Aerial crown-view tile of a tropical tree (Barro Colorado Island, Panama), acquired 20241014:
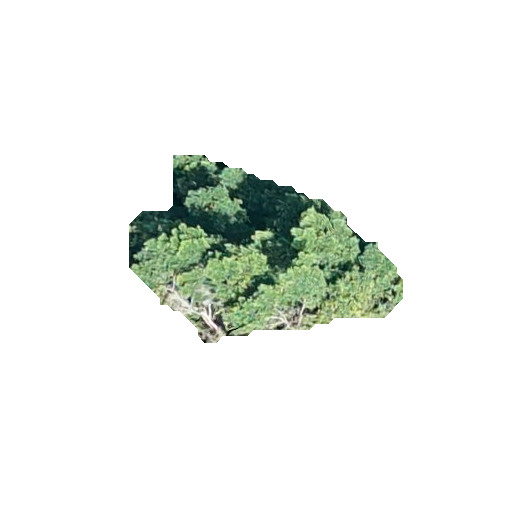
Species: Terminalia oblonga
GBIF accepted scientific name: Terminalia oblonga
Crown area: 50.495 m²